Рассмотрим две выпуклые линзы с фокусными расстояниями $f_a$ и $f_b$ соответственно. Если разместить их соответствующим образом, то небольшой объект, перпендикулярный оптической оси, может создать перевёрнутое изображение, размер и положение которого совпадут с размером и положением объекта, как показано на рисунке.
Найдите расстояние между линзами $d$ и расстояние от левой линзы до объекта $u$ в такой схеме.
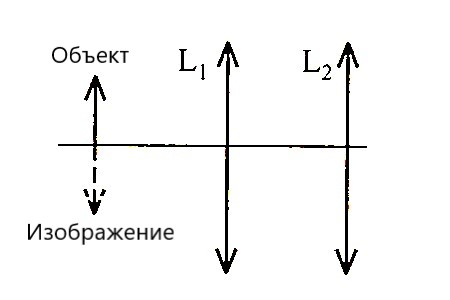
Ответ: $$d=2\sqrt{f_af_b},\ u=\frac{2f_a\sqrt{f_b}}{\sqrt{f_b}-\sqrt{f_a}}.$$
Темы:
T, Оптика, Геометрическая оптика, Китайские, Линзы